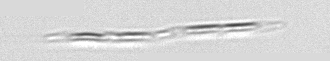
Label: Pseudo-nitzschia